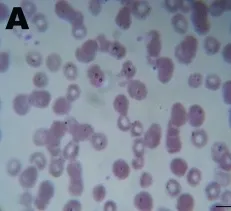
Morphologic appearance of infected erythrocytes of a 57-year-old woman in China and immunofluorescent antibody test results. A) Giemsa-stained thin blood smear showing erythrocyte infected with multiple ring forms (arrowhead). Scale bar = 10 microm; original magnification x100.
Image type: pathology (h&e)